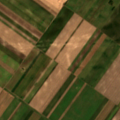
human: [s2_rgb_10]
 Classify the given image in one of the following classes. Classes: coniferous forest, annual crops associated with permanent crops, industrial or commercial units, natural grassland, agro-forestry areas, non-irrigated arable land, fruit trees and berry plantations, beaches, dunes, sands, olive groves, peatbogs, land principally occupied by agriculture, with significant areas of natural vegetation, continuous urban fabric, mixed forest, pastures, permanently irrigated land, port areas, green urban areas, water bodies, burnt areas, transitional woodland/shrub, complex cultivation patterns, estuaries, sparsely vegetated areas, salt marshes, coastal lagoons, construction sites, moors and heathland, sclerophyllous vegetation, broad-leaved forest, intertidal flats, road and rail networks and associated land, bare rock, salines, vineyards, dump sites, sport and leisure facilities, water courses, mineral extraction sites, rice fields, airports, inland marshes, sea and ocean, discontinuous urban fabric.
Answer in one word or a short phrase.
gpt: non-irrigated arable land